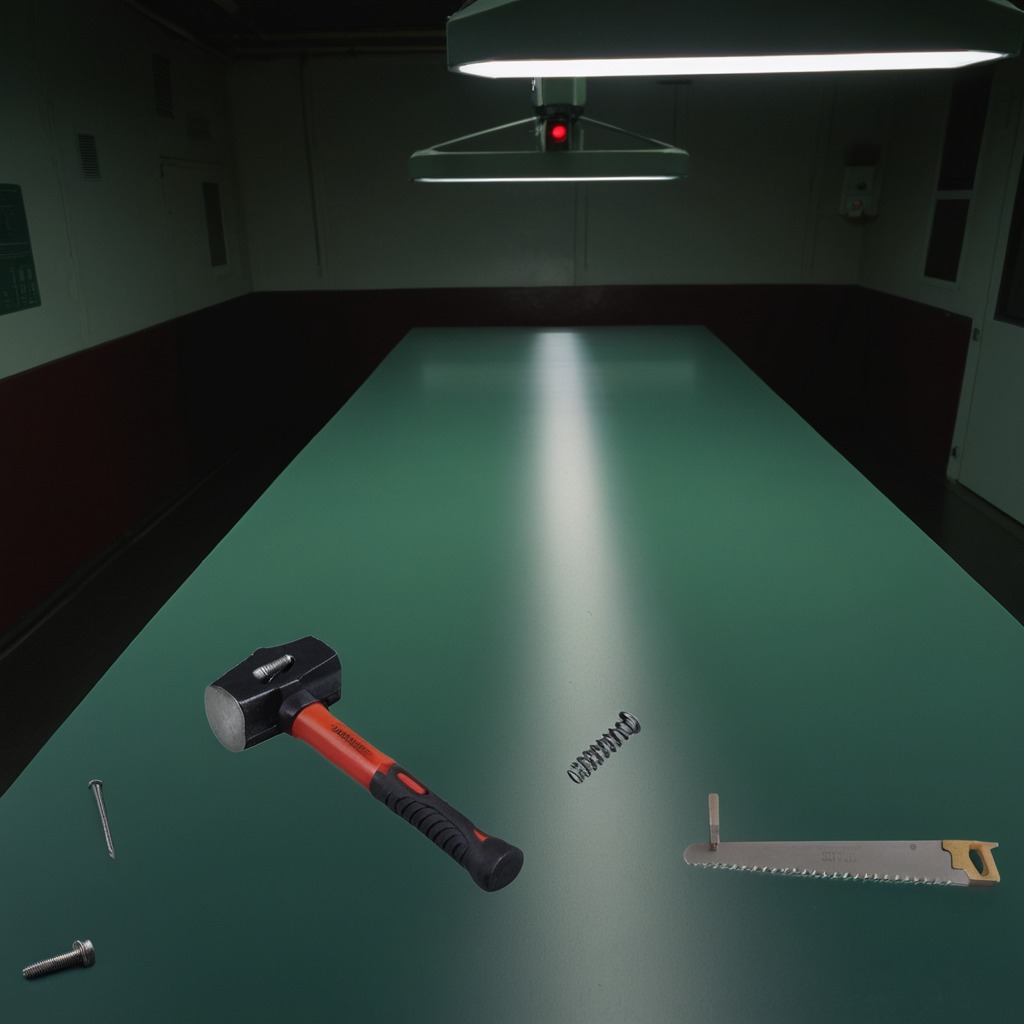
A hammer, an iron nail, a metal machine screw, a coiled metal spring, and a handheld metal saw are lying on the clean empty table in a railway signal maintenance room.